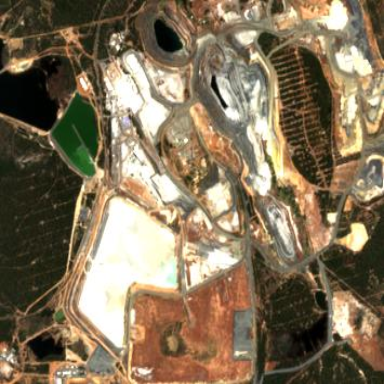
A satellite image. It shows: Industrial area used for mining operations.